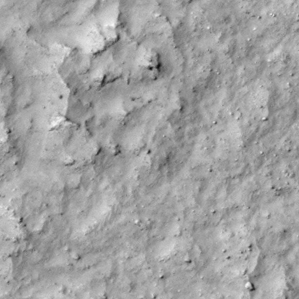
Label: non_frost